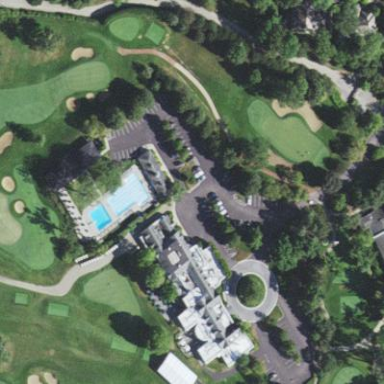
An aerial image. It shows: Clubhouse building associated with golf course.